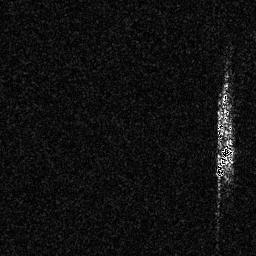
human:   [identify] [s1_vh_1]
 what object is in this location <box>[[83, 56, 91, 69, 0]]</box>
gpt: <ref>1 medium ship at the right</ref>